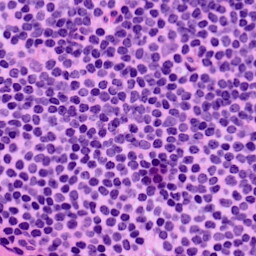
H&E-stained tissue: LymphNode